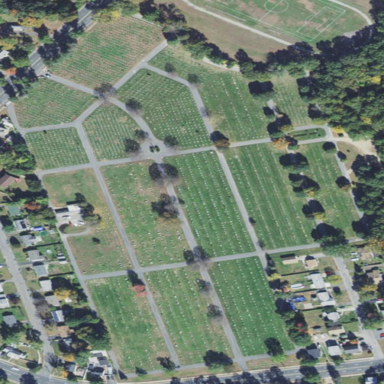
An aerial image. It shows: Cemetery.